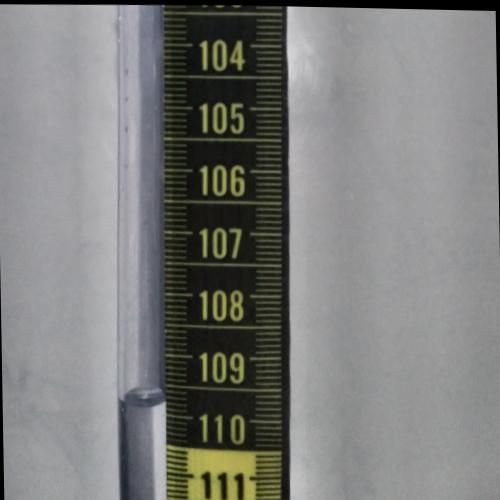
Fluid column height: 109.8 cm